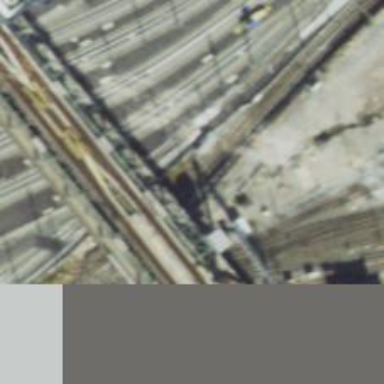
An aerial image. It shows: Electrified railway yard with rail tracks.